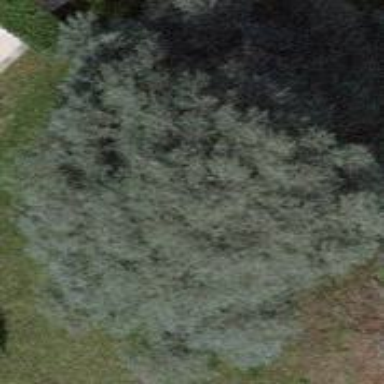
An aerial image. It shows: Evergreen tree with needle-leaved leaves.